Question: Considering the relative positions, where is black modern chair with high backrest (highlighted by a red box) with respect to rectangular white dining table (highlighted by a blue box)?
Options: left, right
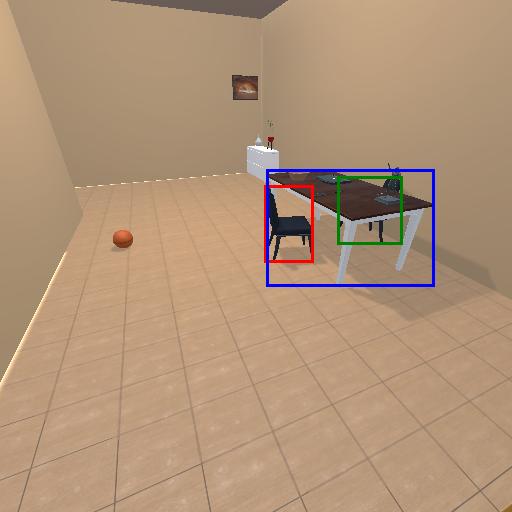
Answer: left